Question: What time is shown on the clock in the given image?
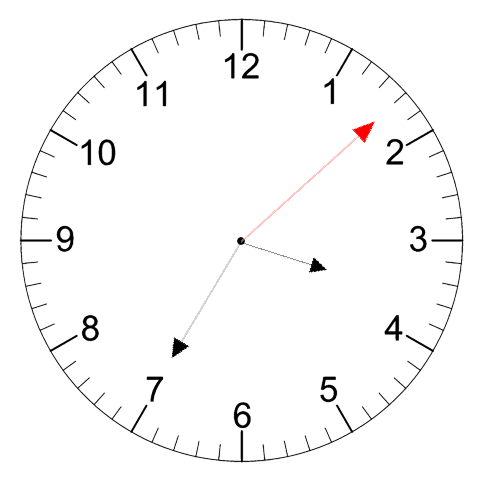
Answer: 03:35:08